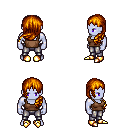
a pixel art fantasy rpg character, male body template, dark elf, purple skin, brown pirate shirt, metal pants, dark blonde left-swept hairstyle, gold boots, four views (front, back, left, right), 2x2 character sprite sheet, small pixel art, hard edges, no anti-aliasing